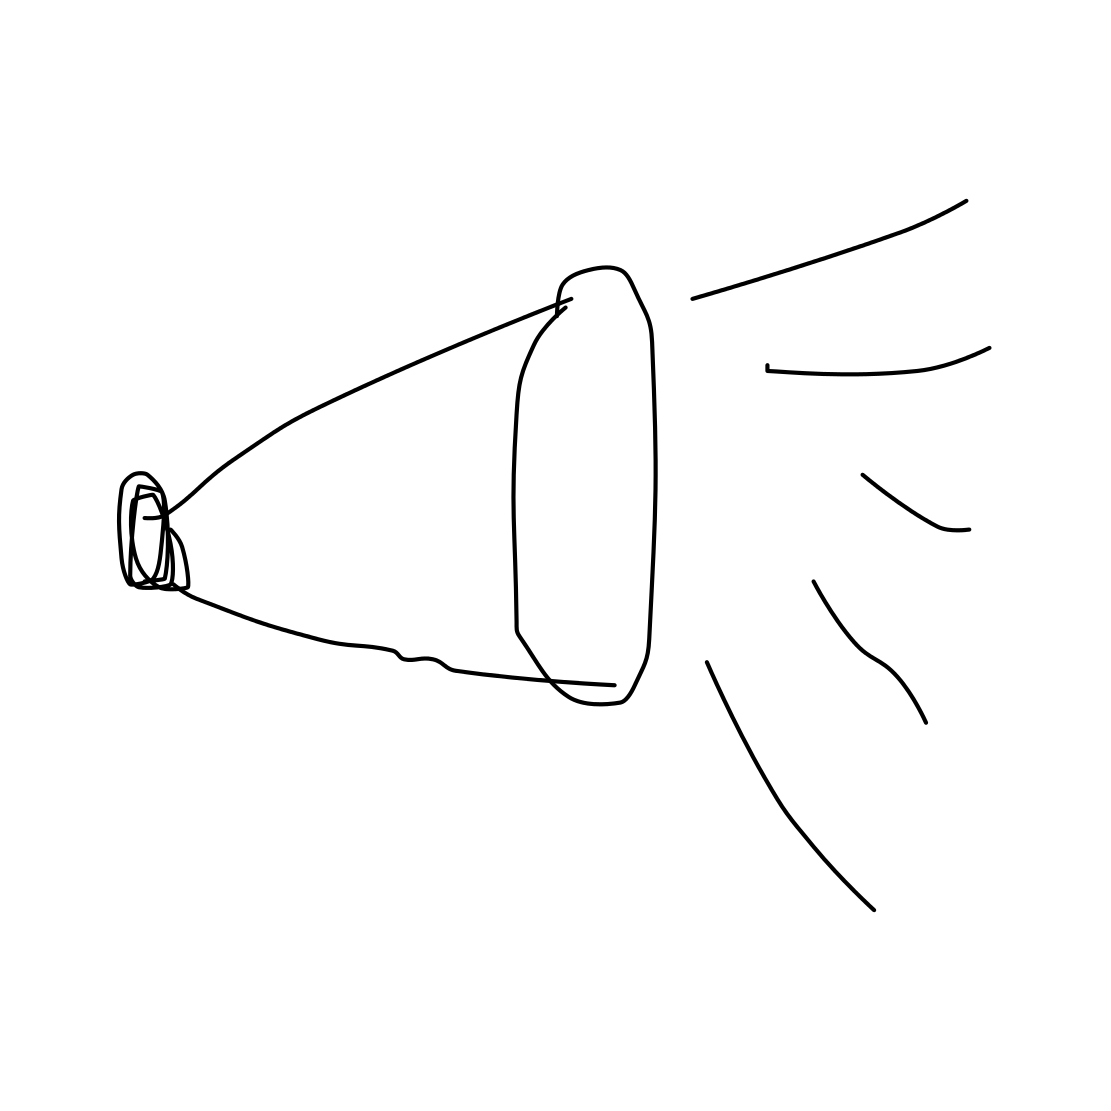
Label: megaphone